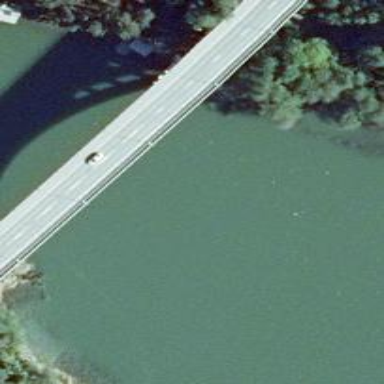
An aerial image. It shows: Asphalt surface on bridge.